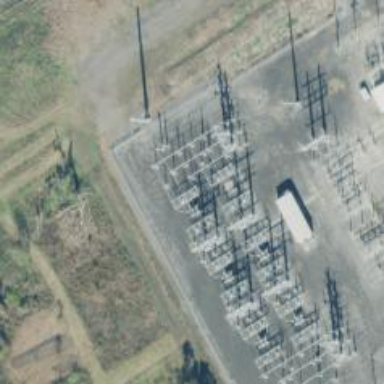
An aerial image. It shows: Switch used for power control.